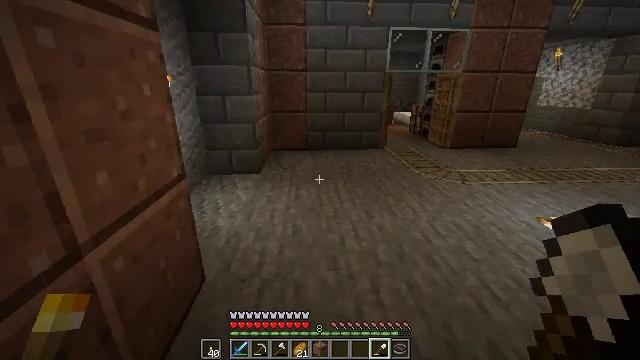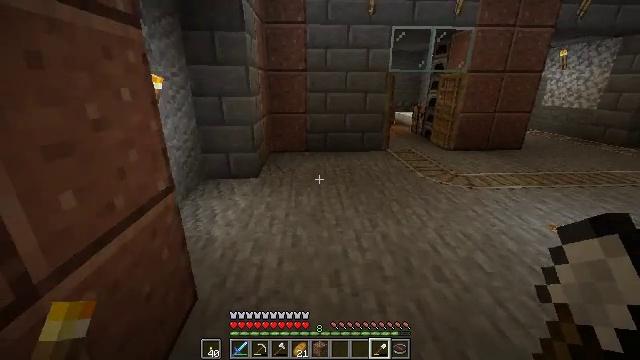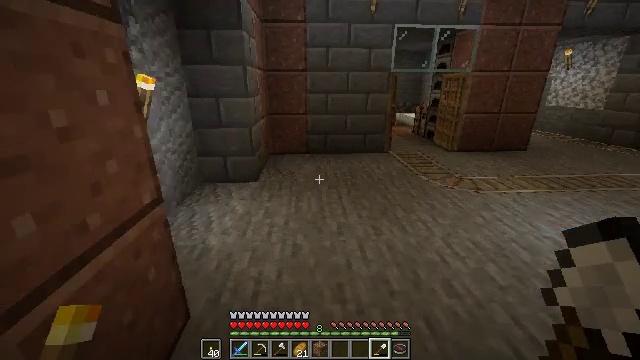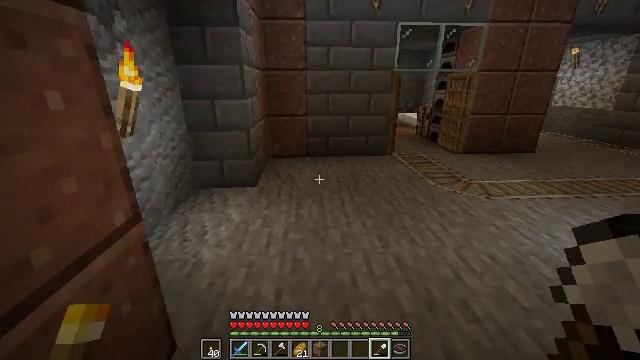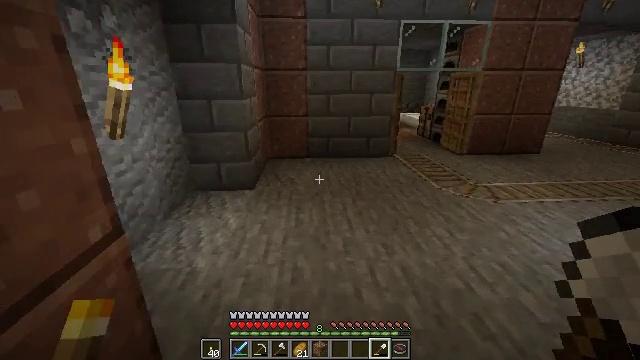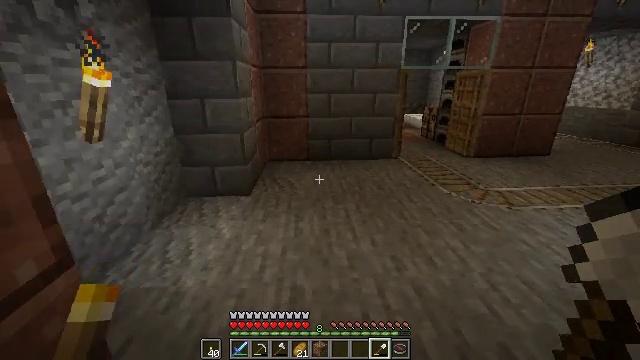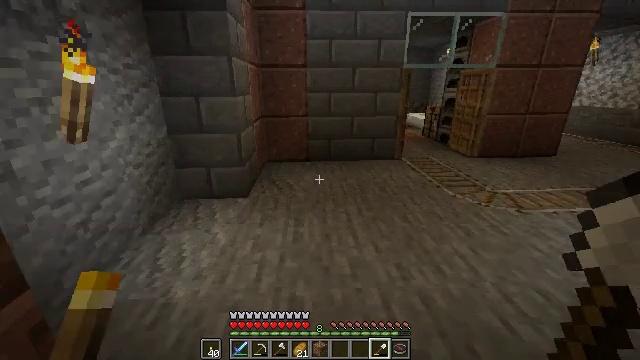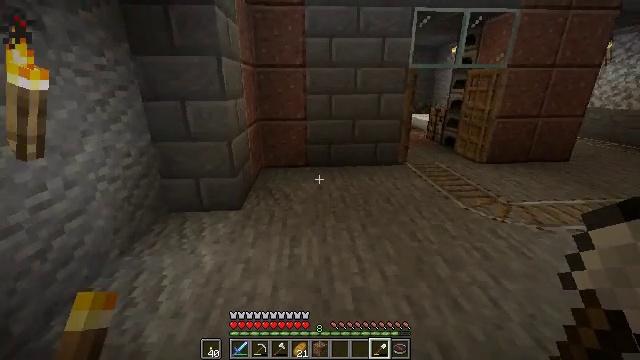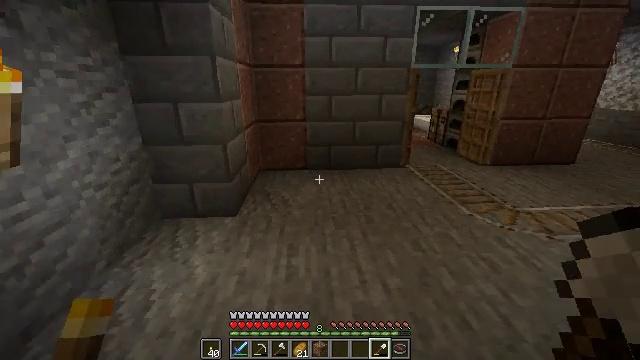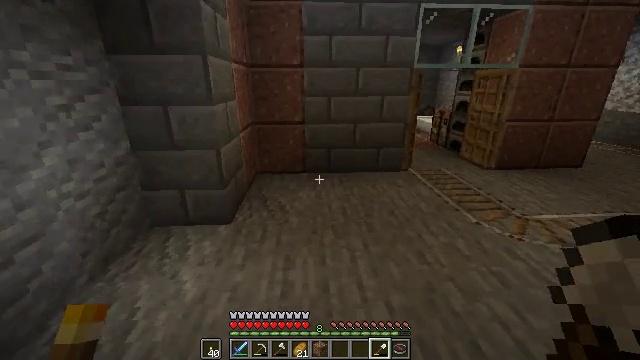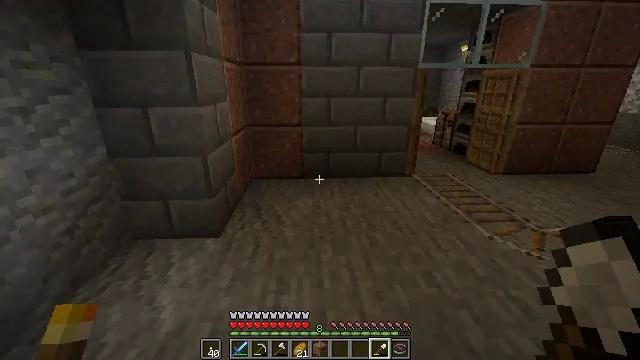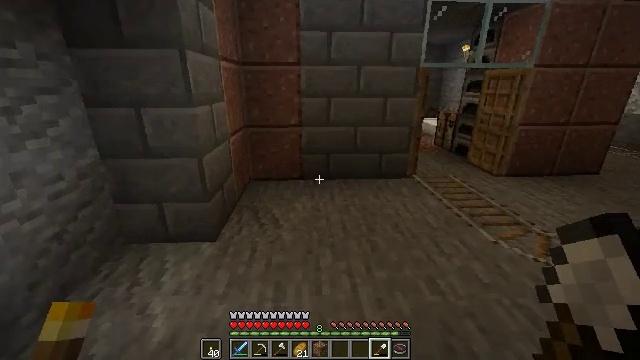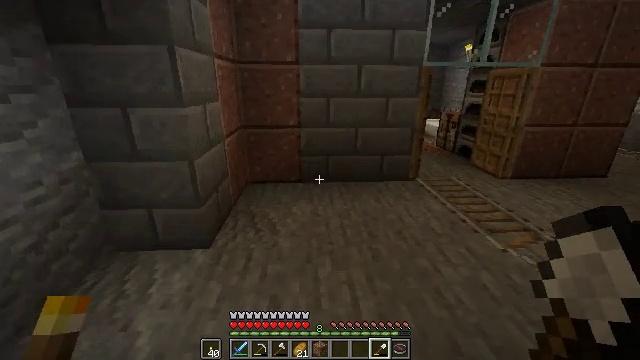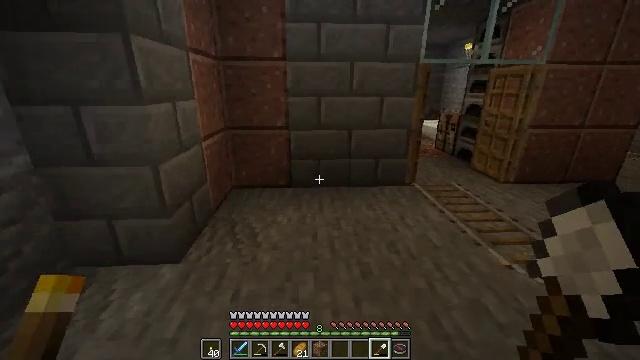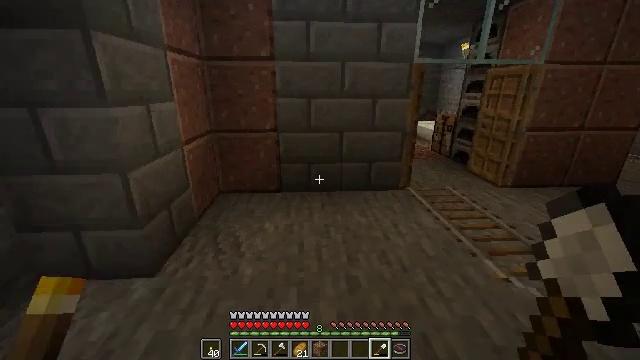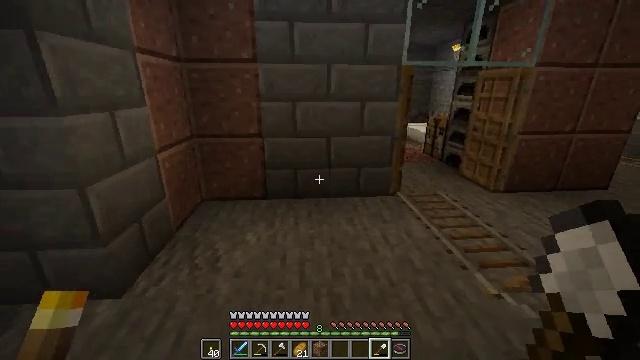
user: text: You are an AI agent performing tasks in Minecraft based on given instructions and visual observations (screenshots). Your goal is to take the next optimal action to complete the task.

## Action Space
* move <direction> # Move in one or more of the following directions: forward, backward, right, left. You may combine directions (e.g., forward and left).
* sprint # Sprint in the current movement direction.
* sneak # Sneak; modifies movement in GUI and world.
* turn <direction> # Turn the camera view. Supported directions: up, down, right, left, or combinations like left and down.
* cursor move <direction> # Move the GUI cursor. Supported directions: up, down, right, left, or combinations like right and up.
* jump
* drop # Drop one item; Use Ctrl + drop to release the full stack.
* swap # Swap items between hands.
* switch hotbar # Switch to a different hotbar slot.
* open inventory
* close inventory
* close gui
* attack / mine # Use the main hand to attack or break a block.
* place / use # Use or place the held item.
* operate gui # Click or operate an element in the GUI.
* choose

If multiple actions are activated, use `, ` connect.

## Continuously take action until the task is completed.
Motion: motion action
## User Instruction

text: Mine the redstone wall torch to retrieve it.
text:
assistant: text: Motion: move forward
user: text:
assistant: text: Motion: move forward
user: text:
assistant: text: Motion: move forward
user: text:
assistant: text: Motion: move forward
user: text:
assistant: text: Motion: move forward
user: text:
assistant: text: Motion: move forward
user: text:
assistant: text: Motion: move forward
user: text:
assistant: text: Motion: move forward
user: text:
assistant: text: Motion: move forward
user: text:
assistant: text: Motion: move forward
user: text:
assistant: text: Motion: move forward
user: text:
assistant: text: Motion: move forward and move right
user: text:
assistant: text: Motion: move forward and move right
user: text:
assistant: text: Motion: move forward and move right
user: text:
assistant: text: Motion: move forward and move right, turn right
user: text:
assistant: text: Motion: move forward and move right
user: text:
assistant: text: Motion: move forward and move right
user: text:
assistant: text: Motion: move forward and move right
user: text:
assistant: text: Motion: move forward and move right, turn up
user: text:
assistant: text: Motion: move forward and move right, turn up
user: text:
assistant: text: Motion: move forward
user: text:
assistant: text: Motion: move forward
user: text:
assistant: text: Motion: move forward
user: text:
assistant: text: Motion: move forward
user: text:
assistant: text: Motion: move forward
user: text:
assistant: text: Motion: move forward
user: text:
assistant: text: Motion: move forward and move right
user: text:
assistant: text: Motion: move forward and move right
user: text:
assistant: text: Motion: move forward and move right
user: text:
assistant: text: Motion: move forward and move right